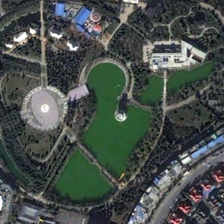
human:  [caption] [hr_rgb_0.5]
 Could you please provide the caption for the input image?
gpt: some buildings are near a park with many green trees around a pond .

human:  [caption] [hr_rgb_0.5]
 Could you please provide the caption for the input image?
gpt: some buildings are near a park with many green trees around a pond .

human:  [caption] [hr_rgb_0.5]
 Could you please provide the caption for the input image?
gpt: some buildings are near a park with many green trees around a pond .

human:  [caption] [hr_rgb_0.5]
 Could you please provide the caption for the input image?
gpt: some buildings are near a park with many green trees around a pond .

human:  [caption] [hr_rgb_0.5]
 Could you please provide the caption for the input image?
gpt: some buildings are near a park with many green trees around a pond .